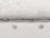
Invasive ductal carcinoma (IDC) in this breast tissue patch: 0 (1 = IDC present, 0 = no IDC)